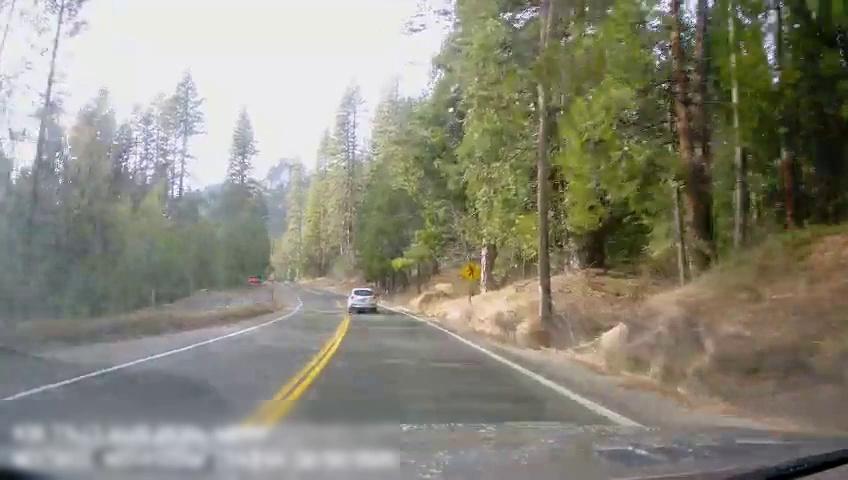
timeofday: Day
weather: Sunny
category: Drivable Space
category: Vehicles | Car
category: Lanes | Opposite Lane
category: Lanes | Current Lane
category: Lanes | Current Lane
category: Lanes | Current Lane
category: Traffic | Signs